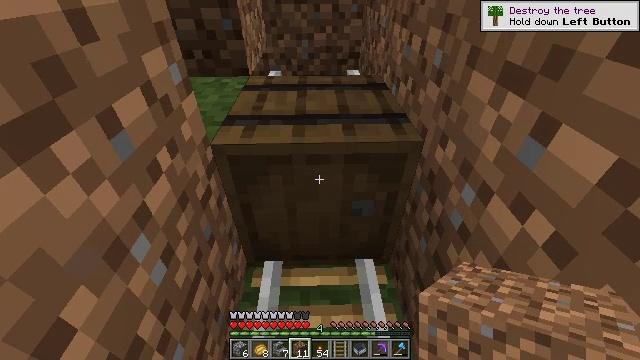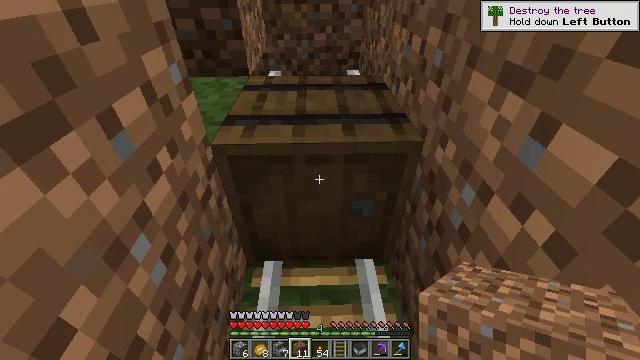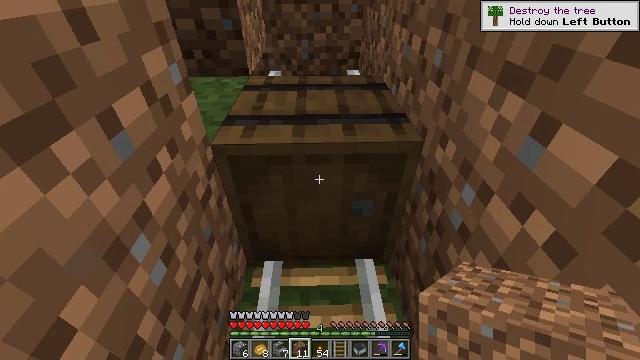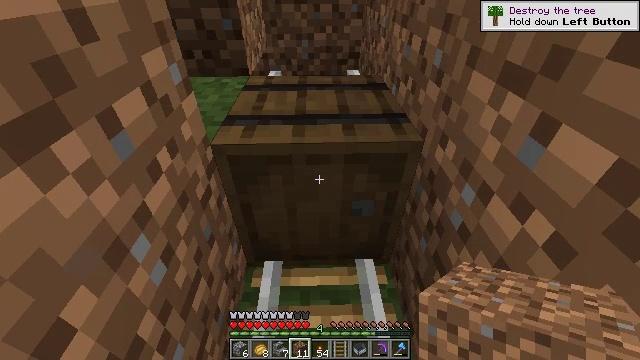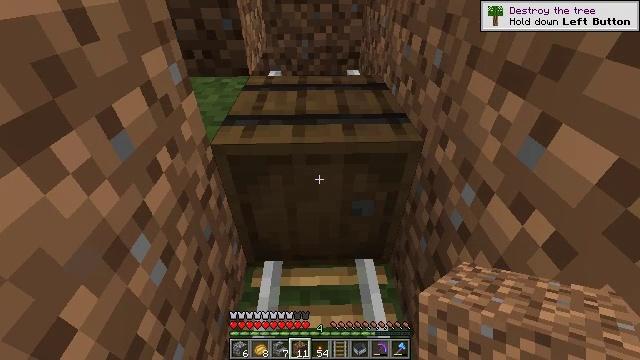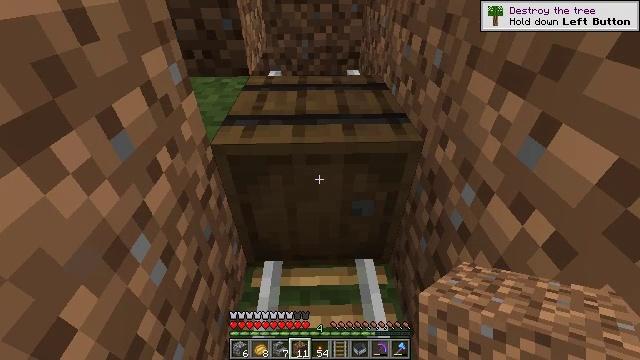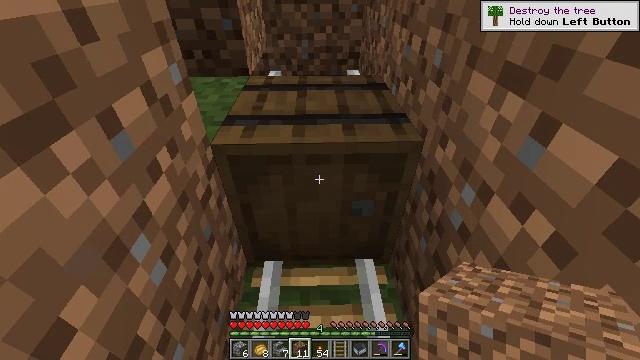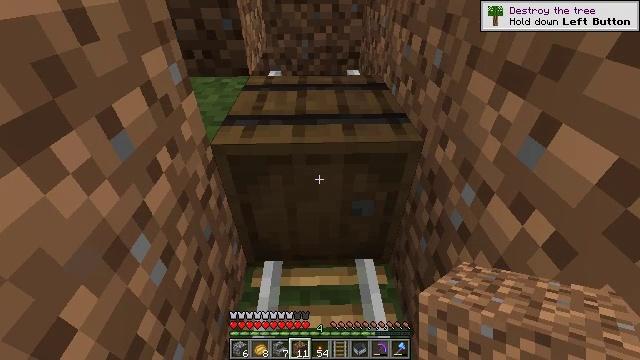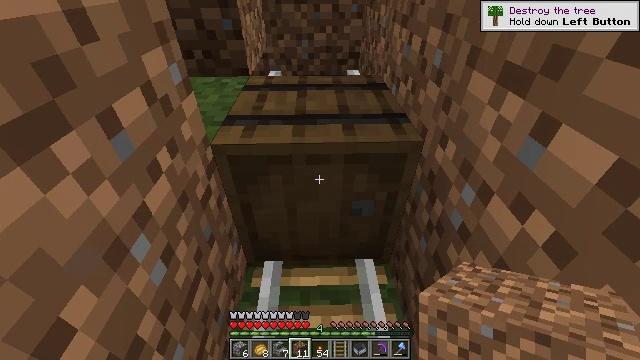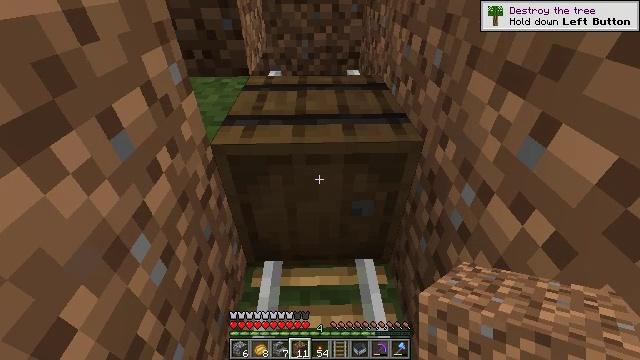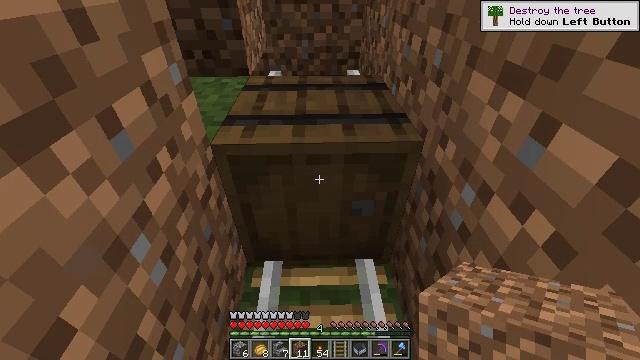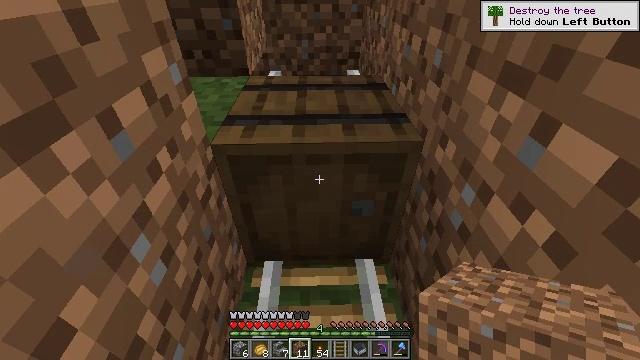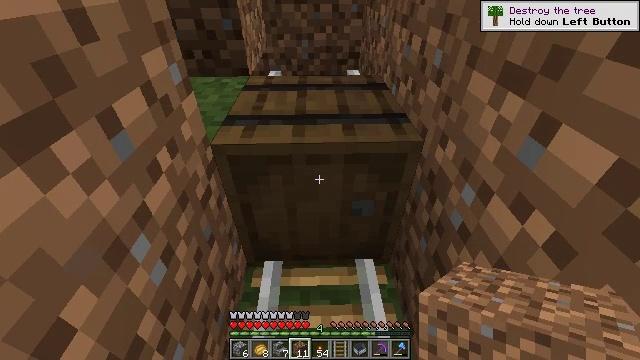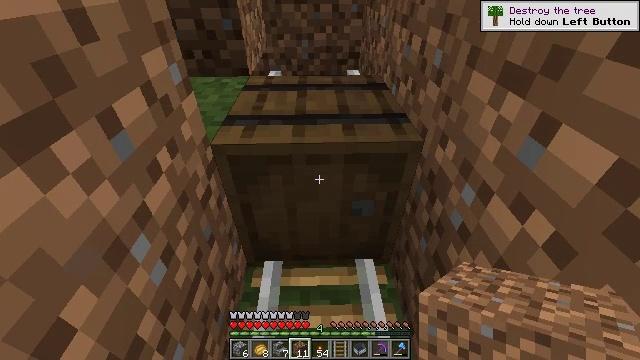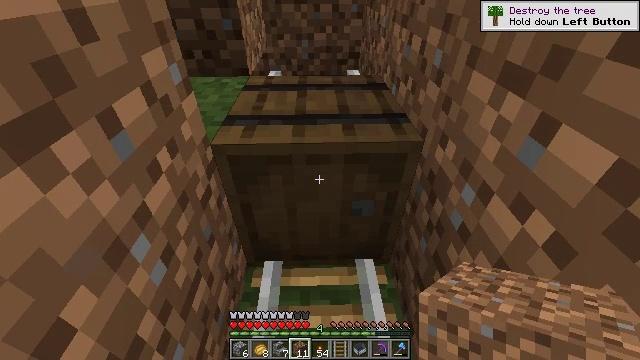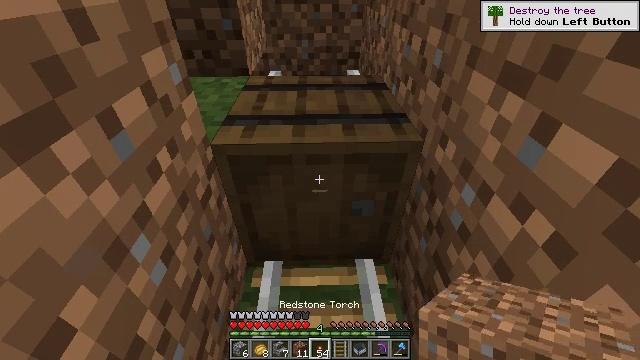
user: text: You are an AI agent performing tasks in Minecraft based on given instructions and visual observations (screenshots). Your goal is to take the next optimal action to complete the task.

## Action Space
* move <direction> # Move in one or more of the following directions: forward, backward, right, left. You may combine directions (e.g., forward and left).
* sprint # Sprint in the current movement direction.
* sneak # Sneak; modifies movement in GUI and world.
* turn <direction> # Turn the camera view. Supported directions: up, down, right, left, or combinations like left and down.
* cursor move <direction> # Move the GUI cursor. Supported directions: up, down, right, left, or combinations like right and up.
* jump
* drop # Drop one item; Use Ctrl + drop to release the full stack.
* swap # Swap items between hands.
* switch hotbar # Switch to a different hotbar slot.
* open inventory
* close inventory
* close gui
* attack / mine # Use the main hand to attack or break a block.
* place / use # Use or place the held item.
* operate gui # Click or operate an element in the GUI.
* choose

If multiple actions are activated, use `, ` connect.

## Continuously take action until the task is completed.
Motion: motion action
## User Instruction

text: Mine the barrel to retrieve its items.
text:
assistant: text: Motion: no_op
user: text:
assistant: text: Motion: no_op
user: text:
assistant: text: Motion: no_op
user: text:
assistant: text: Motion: no_op
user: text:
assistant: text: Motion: no_op
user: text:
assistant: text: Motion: no_op
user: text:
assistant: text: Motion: no_op
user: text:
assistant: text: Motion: no_op
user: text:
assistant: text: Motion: no_op
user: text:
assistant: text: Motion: no_op
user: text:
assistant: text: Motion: no_op
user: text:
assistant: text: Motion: no_op
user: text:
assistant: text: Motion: no_op
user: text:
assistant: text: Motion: no_op
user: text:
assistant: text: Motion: no_op
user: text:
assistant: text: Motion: no_op
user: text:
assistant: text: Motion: no_op
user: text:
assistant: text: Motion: no_op
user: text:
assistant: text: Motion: no_op
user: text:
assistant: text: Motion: no_op
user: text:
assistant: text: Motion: no_op
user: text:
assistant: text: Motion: no_op
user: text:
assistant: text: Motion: no_op
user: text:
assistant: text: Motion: no_op
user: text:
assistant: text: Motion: no_op
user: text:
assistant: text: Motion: no_op
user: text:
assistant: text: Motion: no_op
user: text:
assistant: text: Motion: no_op
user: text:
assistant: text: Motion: no_op
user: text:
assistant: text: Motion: no_op